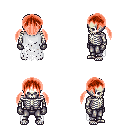
a pixel art fantasy rpg character, male body template, skeleton, white tattered cape, metal pants, red twin-tailed hairstyle, metal gloves, four views (front, back, left, right), 2x2 character sprite sheet, small pixel art, hard edges, no anti-aliasing